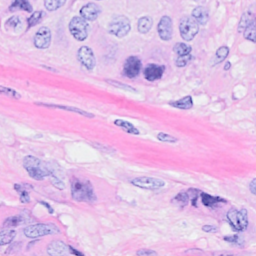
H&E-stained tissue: Breast